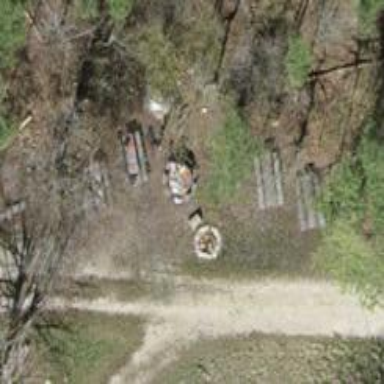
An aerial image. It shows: Barbecue facility.